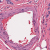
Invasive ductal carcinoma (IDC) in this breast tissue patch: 1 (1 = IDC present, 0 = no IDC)